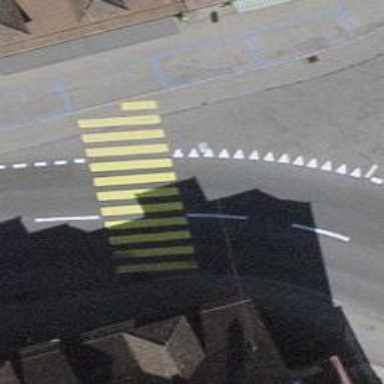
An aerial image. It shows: Uncontrolled zebra crossing with notable zebra markings.